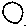
Label: moon